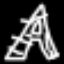
Label: The Eiffel Tower